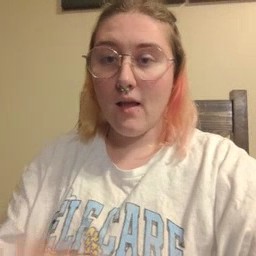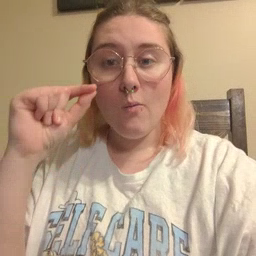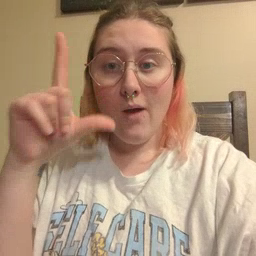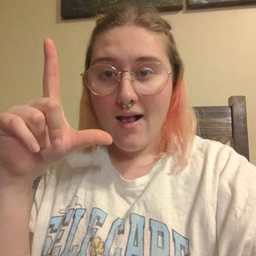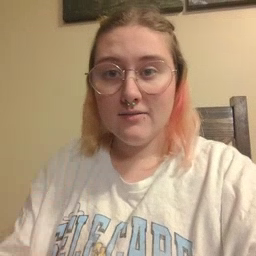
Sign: awake